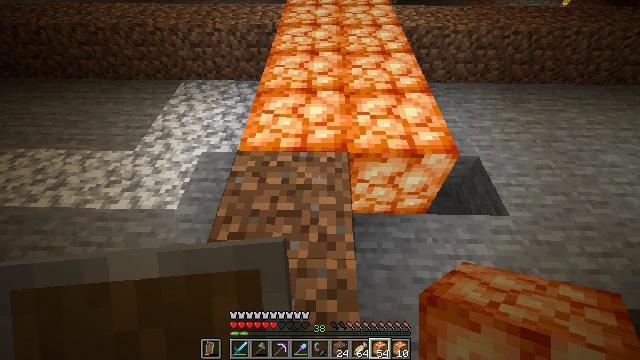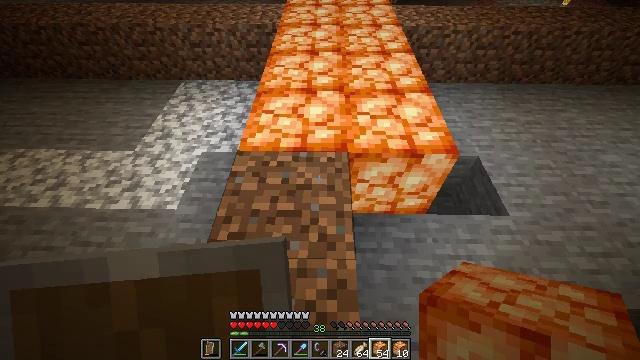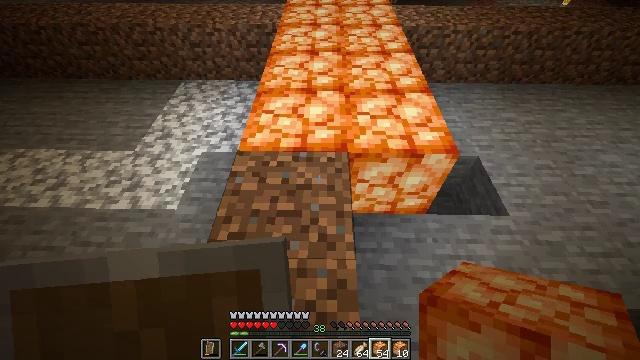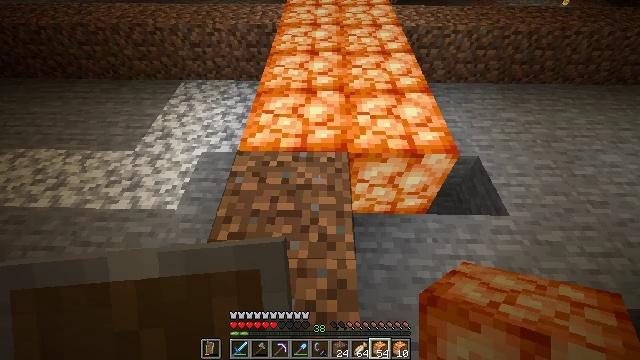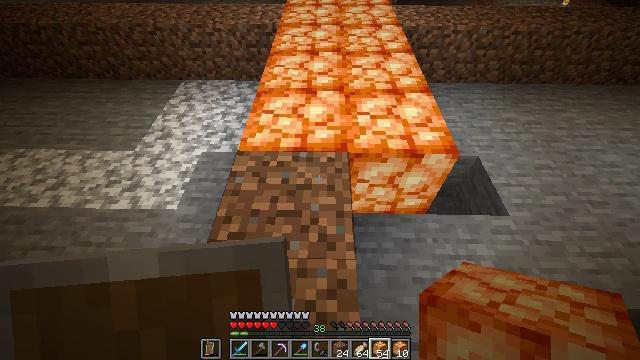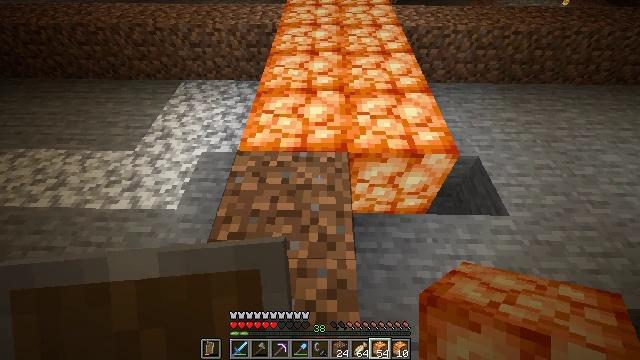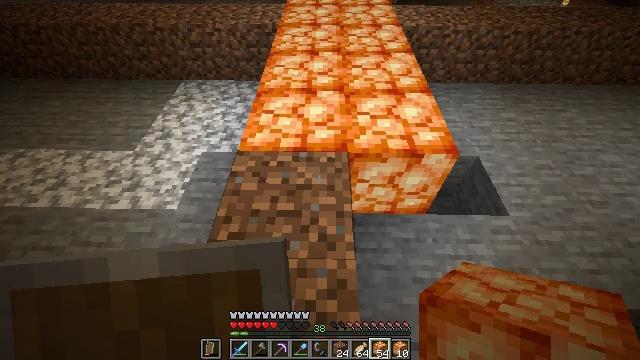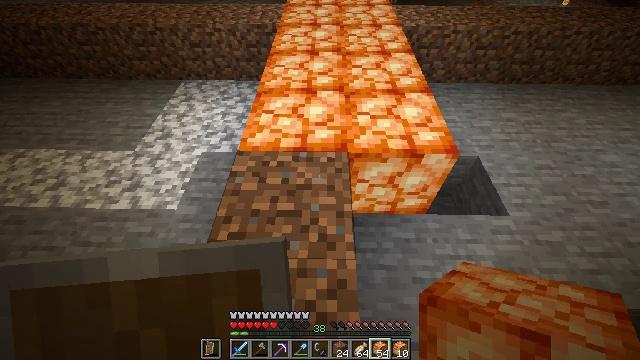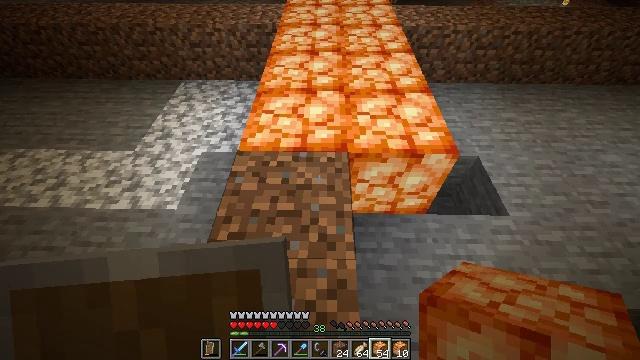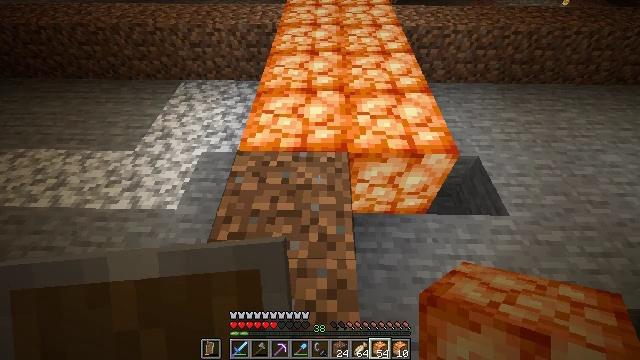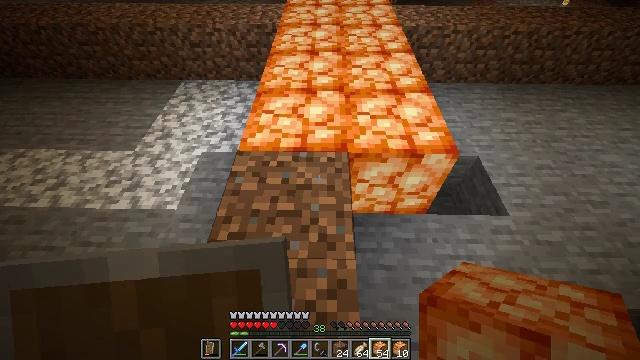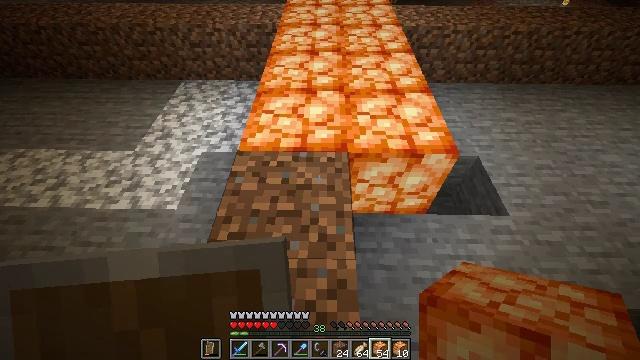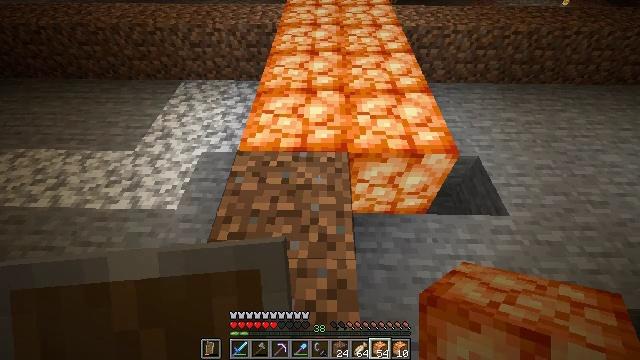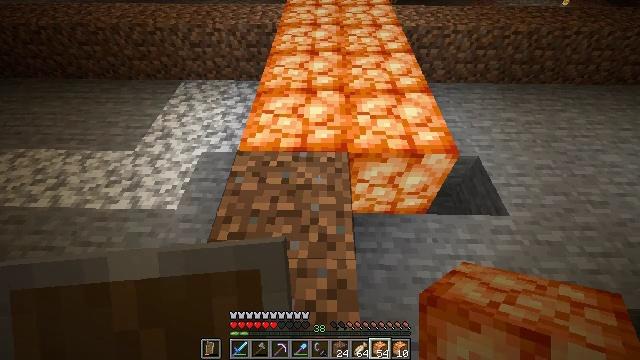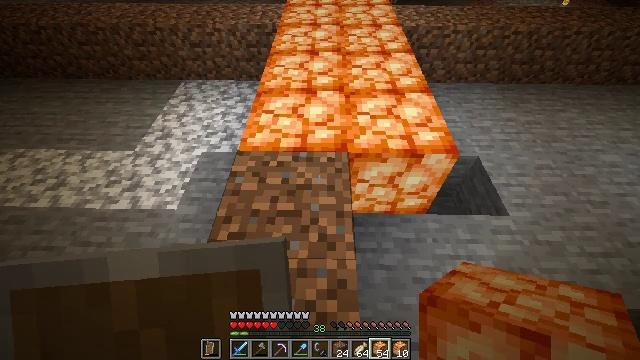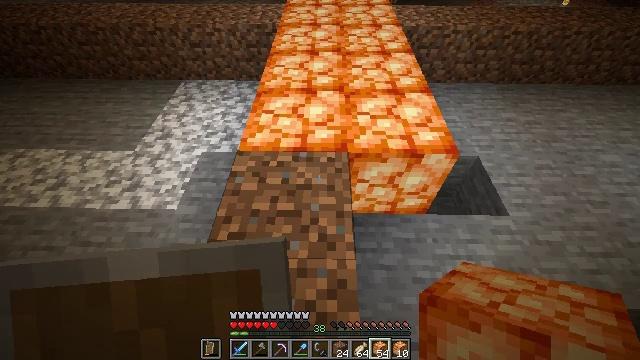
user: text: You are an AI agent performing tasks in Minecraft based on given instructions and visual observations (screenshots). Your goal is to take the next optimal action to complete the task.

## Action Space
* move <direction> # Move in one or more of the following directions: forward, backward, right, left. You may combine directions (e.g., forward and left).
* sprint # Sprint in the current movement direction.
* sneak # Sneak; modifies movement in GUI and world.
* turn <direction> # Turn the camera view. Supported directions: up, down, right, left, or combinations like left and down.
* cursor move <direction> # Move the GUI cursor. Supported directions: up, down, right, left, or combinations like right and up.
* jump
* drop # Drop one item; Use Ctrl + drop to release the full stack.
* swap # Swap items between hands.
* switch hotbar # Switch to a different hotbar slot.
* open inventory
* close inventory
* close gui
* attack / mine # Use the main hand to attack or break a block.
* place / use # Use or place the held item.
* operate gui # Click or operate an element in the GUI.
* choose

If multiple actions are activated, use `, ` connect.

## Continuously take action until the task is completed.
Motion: motion action
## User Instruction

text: Mine the shroomlight block.
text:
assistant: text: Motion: no_op
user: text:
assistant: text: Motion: no_op
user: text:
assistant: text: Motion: no_op
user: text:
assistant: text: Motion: no_op
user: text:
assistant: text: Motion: no_op
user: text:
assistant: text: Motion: no_op
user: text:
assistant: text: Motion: no_op
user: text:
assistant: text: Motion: no_op
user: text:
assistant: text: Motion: no_op
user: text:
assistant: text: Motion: no_op
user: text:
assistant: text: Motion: no_op
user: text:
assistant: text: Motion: no_op
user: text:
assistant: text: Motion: no_op
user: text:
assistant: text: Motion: no_op
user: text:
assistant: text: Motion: no_op
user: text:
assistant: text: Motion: no_op
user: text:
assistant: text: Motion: no_op
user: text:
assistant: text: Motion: no_op
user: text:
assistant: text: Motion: no_op
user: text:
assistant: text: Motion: no_op
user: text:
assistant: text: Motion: no_op
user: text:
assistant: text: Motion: no_op
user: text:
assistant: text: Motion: no_op
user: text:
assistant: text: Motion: no_op
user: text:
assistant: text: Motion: no_op
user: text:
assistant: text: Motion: no_op
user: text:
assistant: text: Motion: no_op
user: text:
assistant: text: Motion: no_op
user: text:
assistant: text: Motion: no_op
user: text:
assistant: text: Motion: no_op